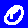
Digit: 0